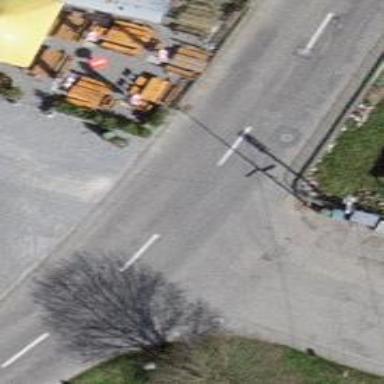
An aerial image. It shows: Bus stop with designated stop position for public transport.